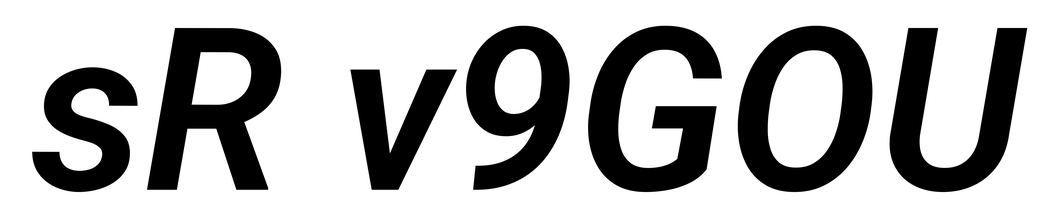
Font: Roboto-Italic_SemiBold_Italic